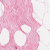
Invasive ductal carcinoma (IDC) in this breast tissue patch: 0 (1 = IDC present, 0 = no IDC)